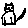
Label: cat